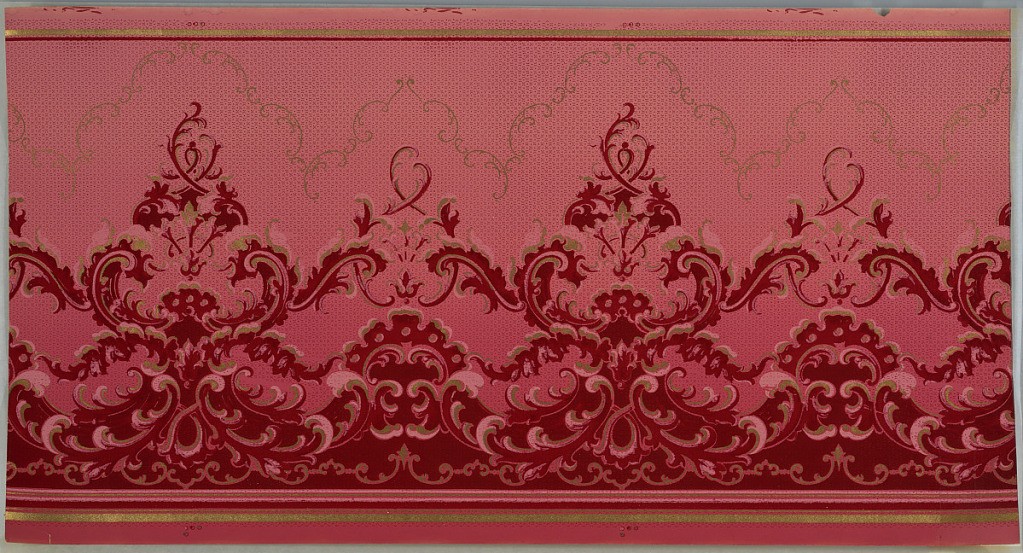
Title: Frieze
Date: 1905–1915
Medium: Machine-printed paper, liquid mica
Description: Alternating large and small foliate medallions foliate scrolls, scrolling foliage and scallops. Forms are enframed on top by scrolls and connected on bottom by a band of scrolls with floral motif. Background of thin undulating lines and dots. Printed on ground that shades dark pink to light pink (bottom to top) in dark red, red, light pink and metallic gold.